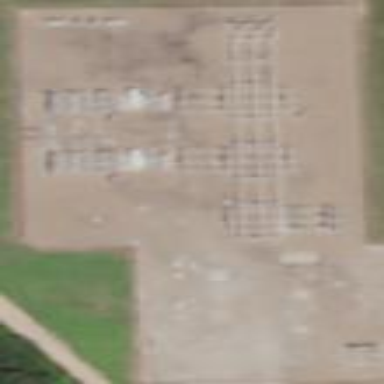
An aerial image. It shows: Distribution level power substation.